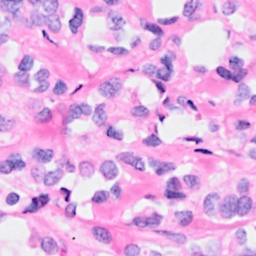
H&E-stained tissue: Breast